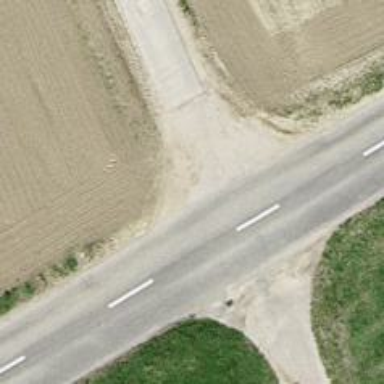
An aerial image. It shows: Unclassified paved road.